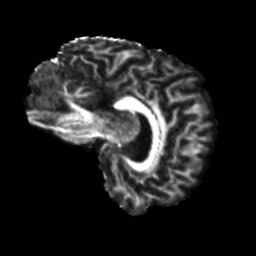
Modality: FA
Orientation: sagittal
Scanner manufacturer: siemens
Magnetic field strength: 3 T
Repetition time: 4 s
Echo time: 0.0594 s